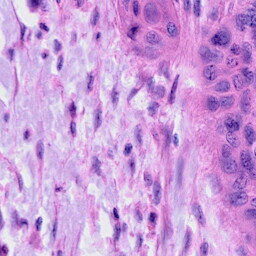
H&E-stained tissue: Cervix